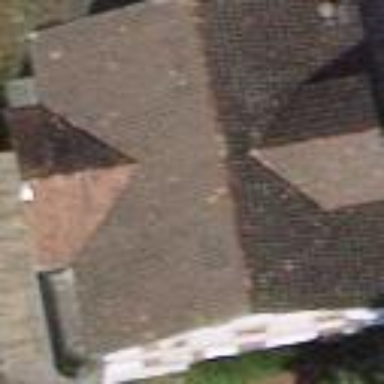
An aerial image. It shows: Residential apartments with gabled roofs made of roof tiles.